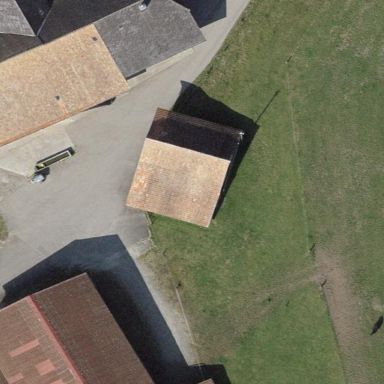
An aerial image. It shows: Barn.